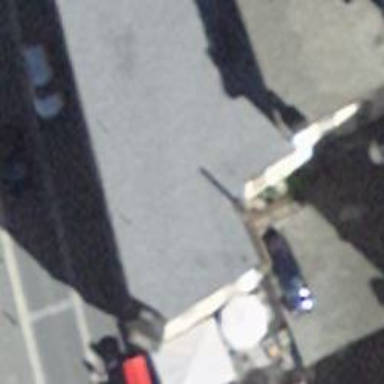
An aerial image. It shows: Restaurant.